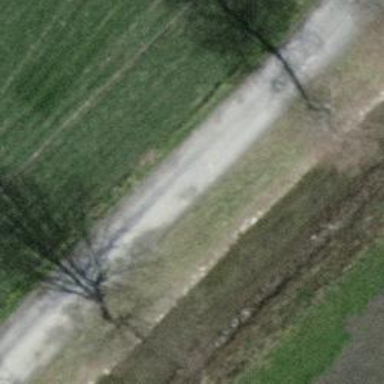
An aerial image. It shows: Gravel track with grade2 tracktype.